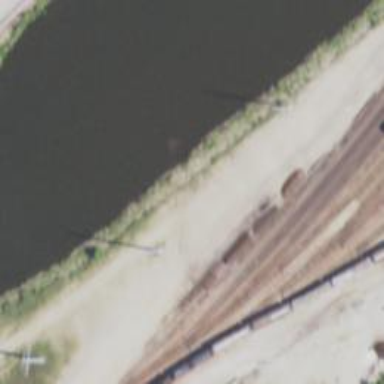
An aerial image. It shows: Abandoned railway siding.